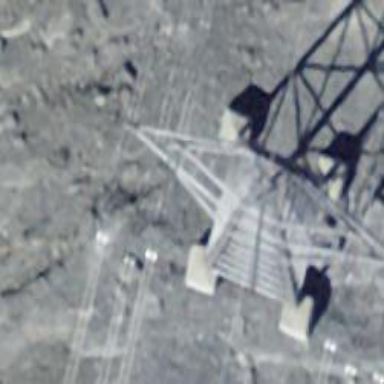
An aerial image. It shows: Power tower.